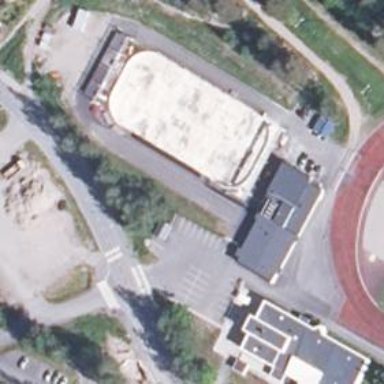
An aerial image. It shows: The area is ice rink used for playing ice hockey.